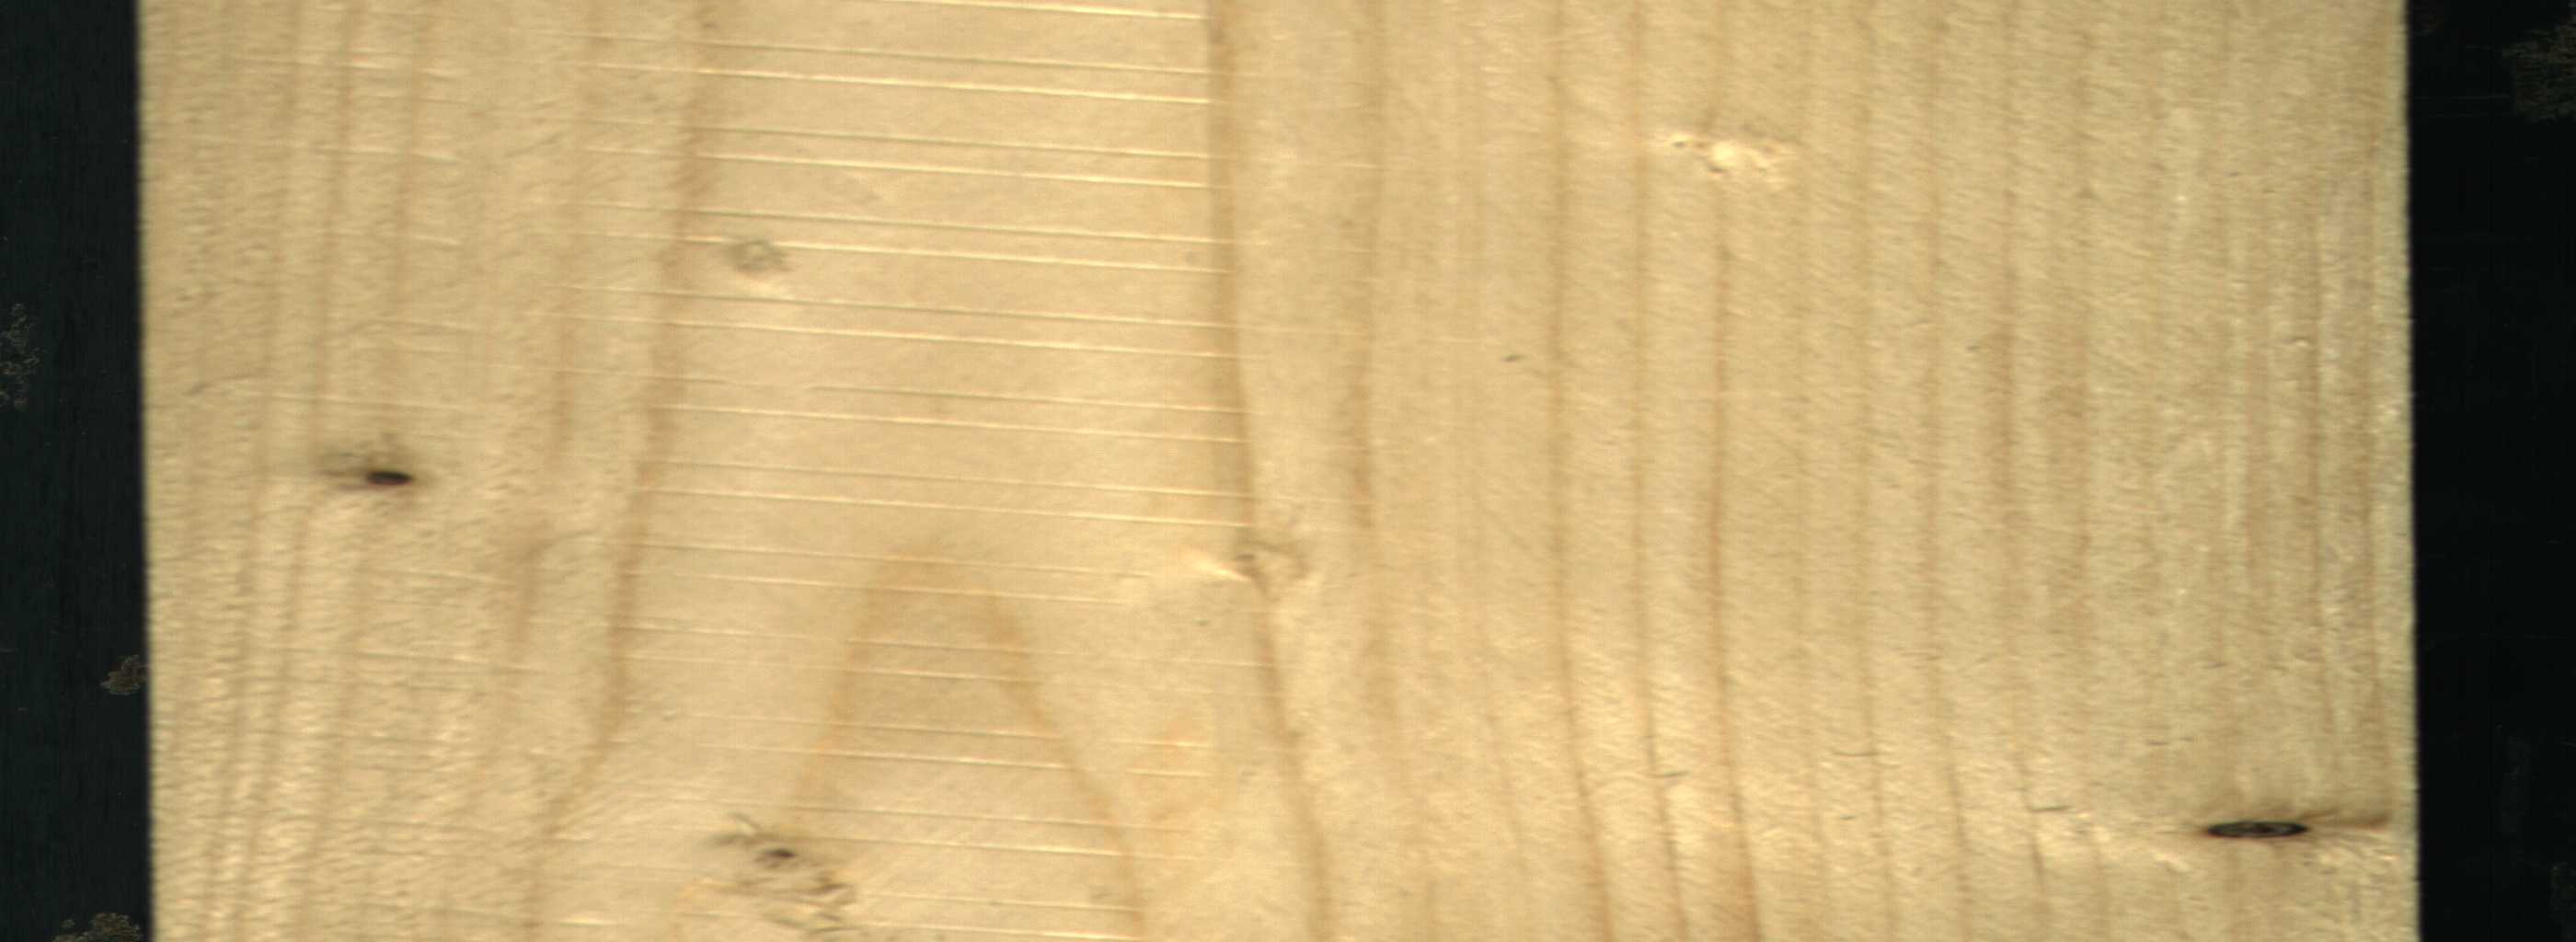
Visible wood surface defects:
Dead_Knot
Dead_Knot